Field crop: maize
Growth stage: 2
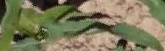
Species: maize